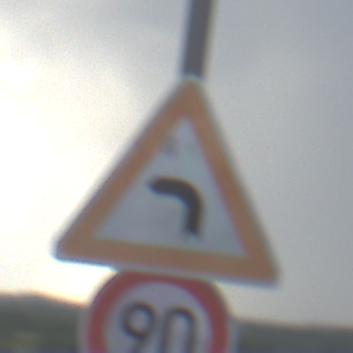
Verkehrszeichen: KurveLinks
Zusatzzeichen unten: Geschwindigkeit90
Umgebung: Outdoor, RoadRail
Tageszeit: MorningAfternoon
Wetter: PartlyCloudy
Licht: Natural
Jahreszeit: NotSpecified
Kontrast: LowContrast